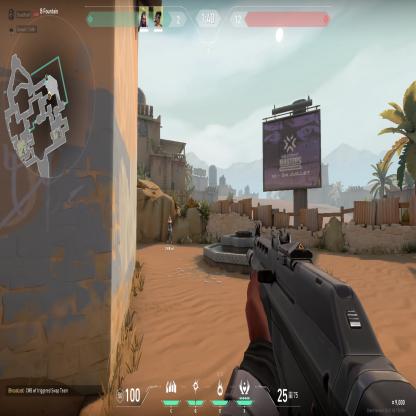
Label: teammate